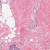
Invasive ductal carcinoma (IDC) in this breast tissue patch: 0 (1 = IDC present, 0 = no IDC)